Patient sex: M
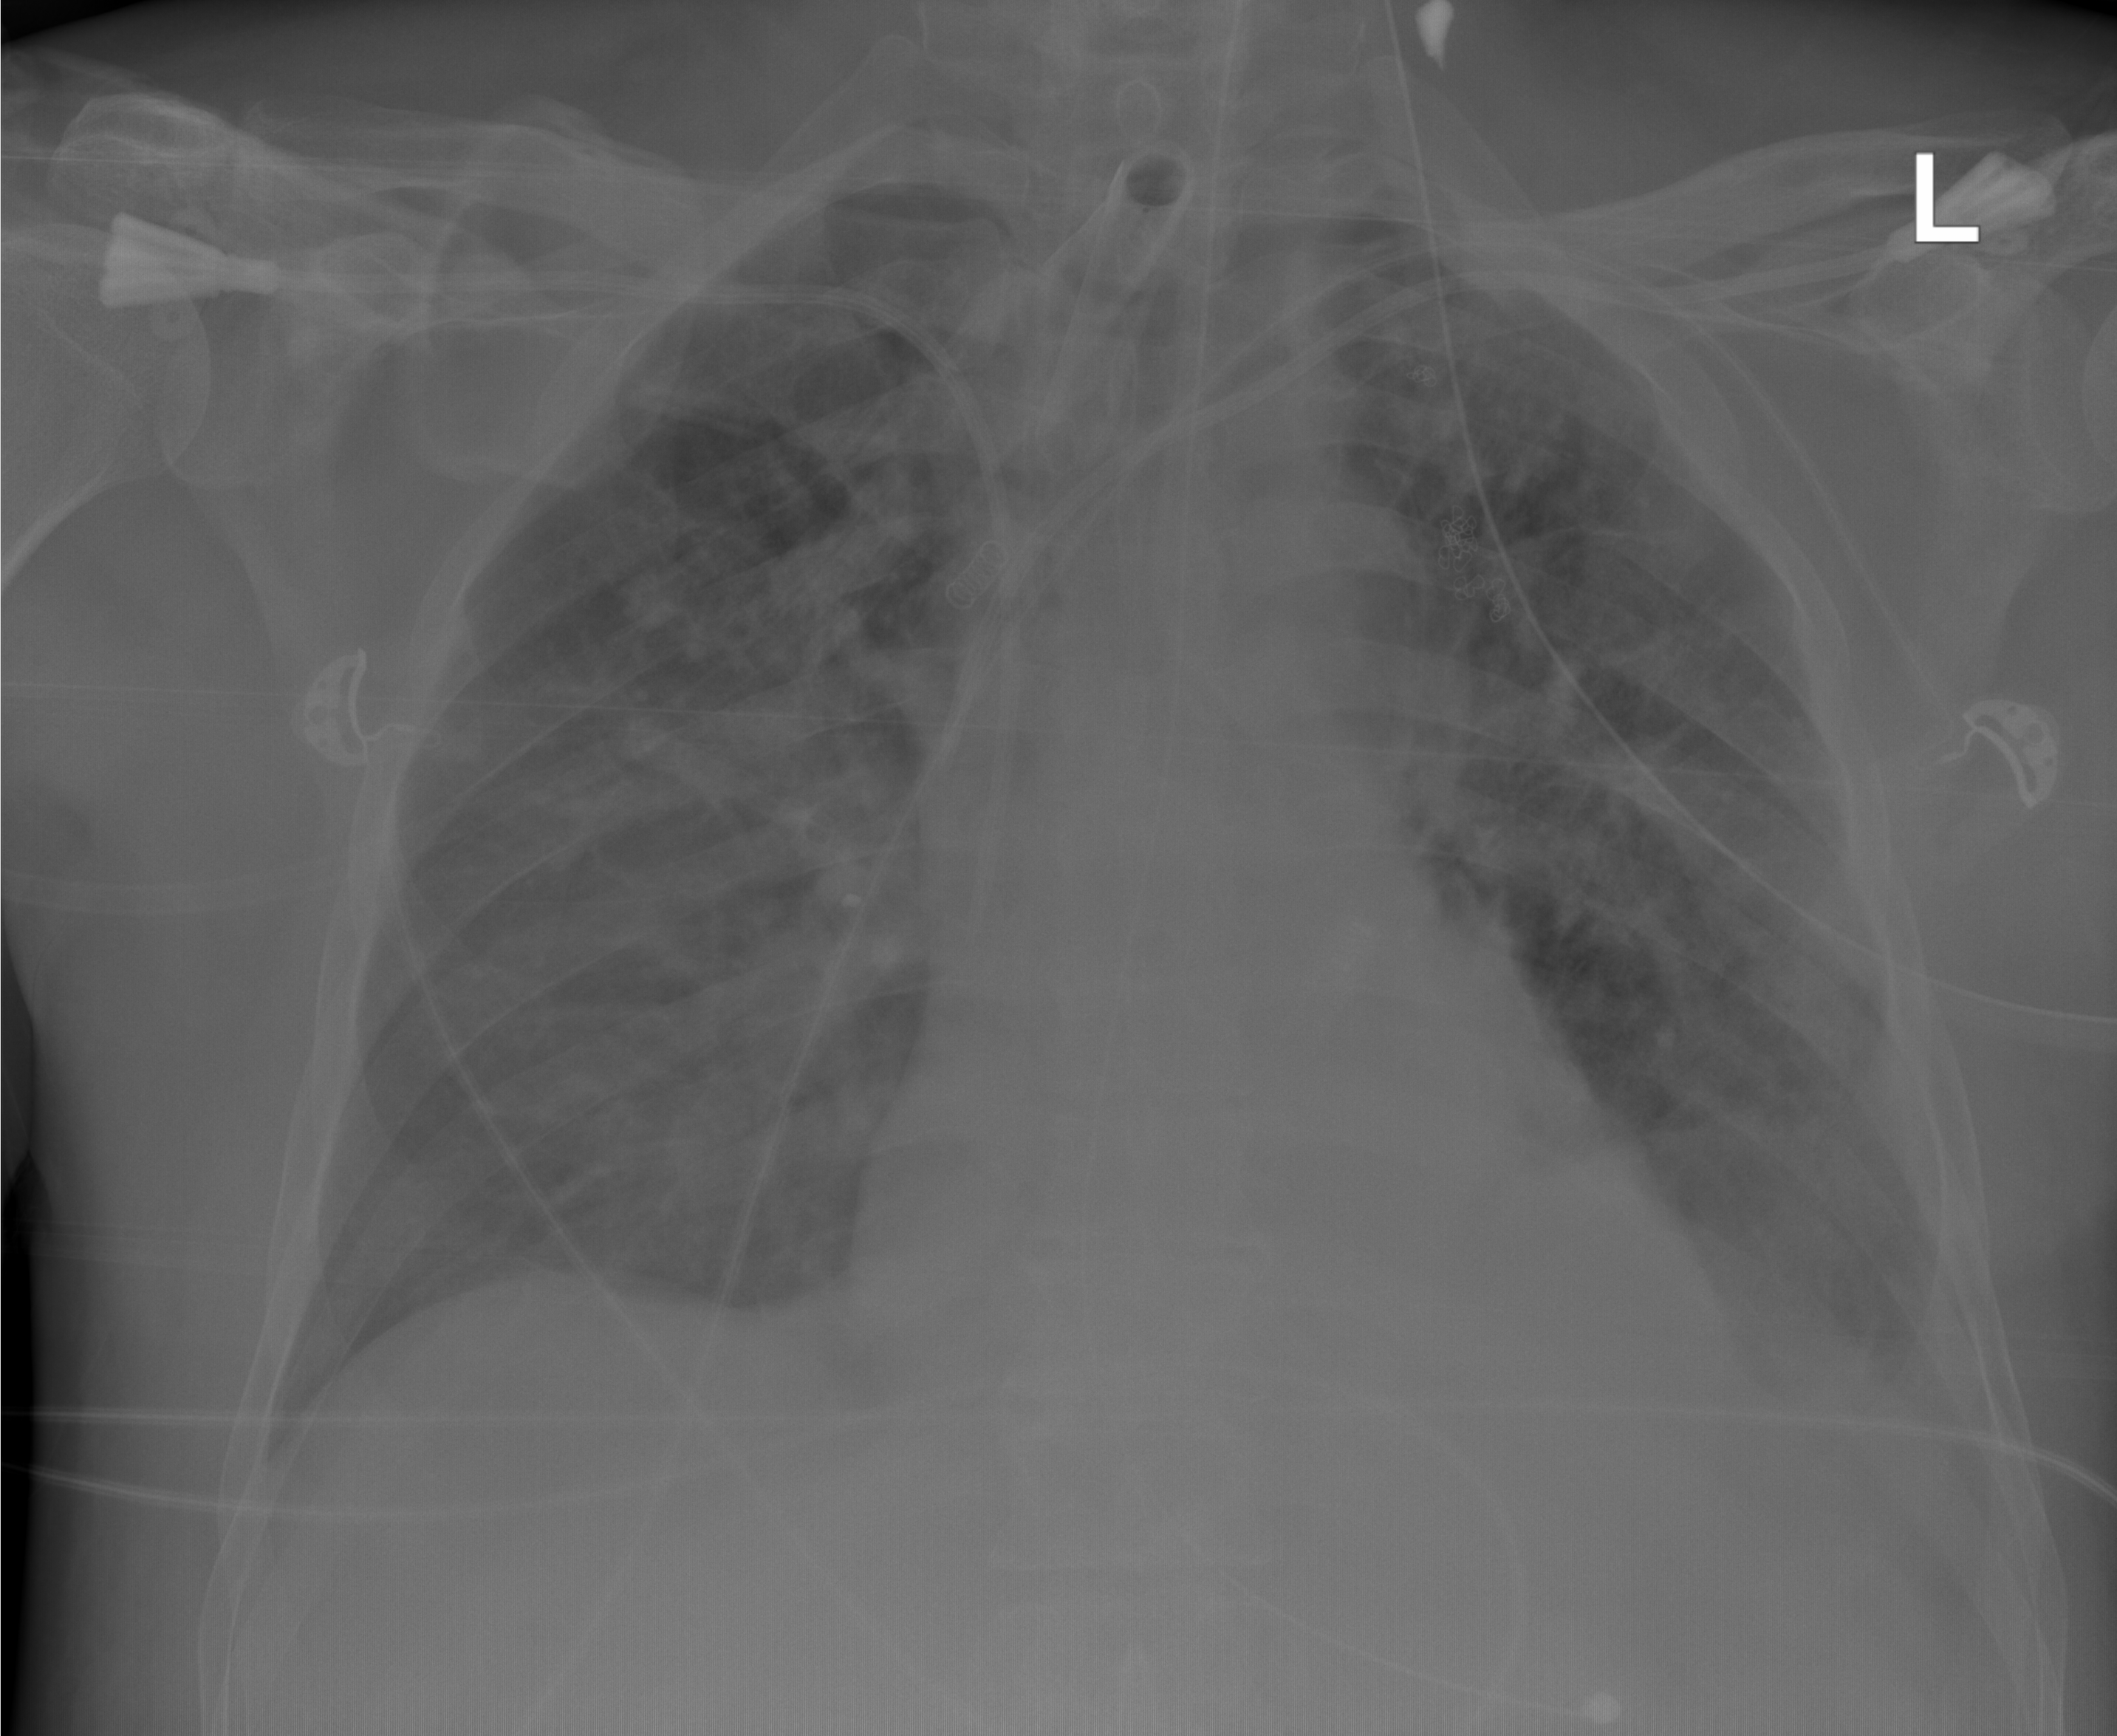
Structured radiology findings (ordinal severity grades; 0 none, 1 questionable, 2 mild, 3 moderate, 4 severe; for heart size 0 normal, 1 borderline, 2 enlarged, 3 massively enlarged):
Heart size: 0
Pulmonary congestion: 2
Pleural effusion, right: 0
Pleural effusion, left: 2
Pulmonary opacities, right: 3
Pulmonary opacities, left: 3
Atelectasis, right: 2
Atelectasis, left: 2